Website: lowes
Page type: customer-info-address
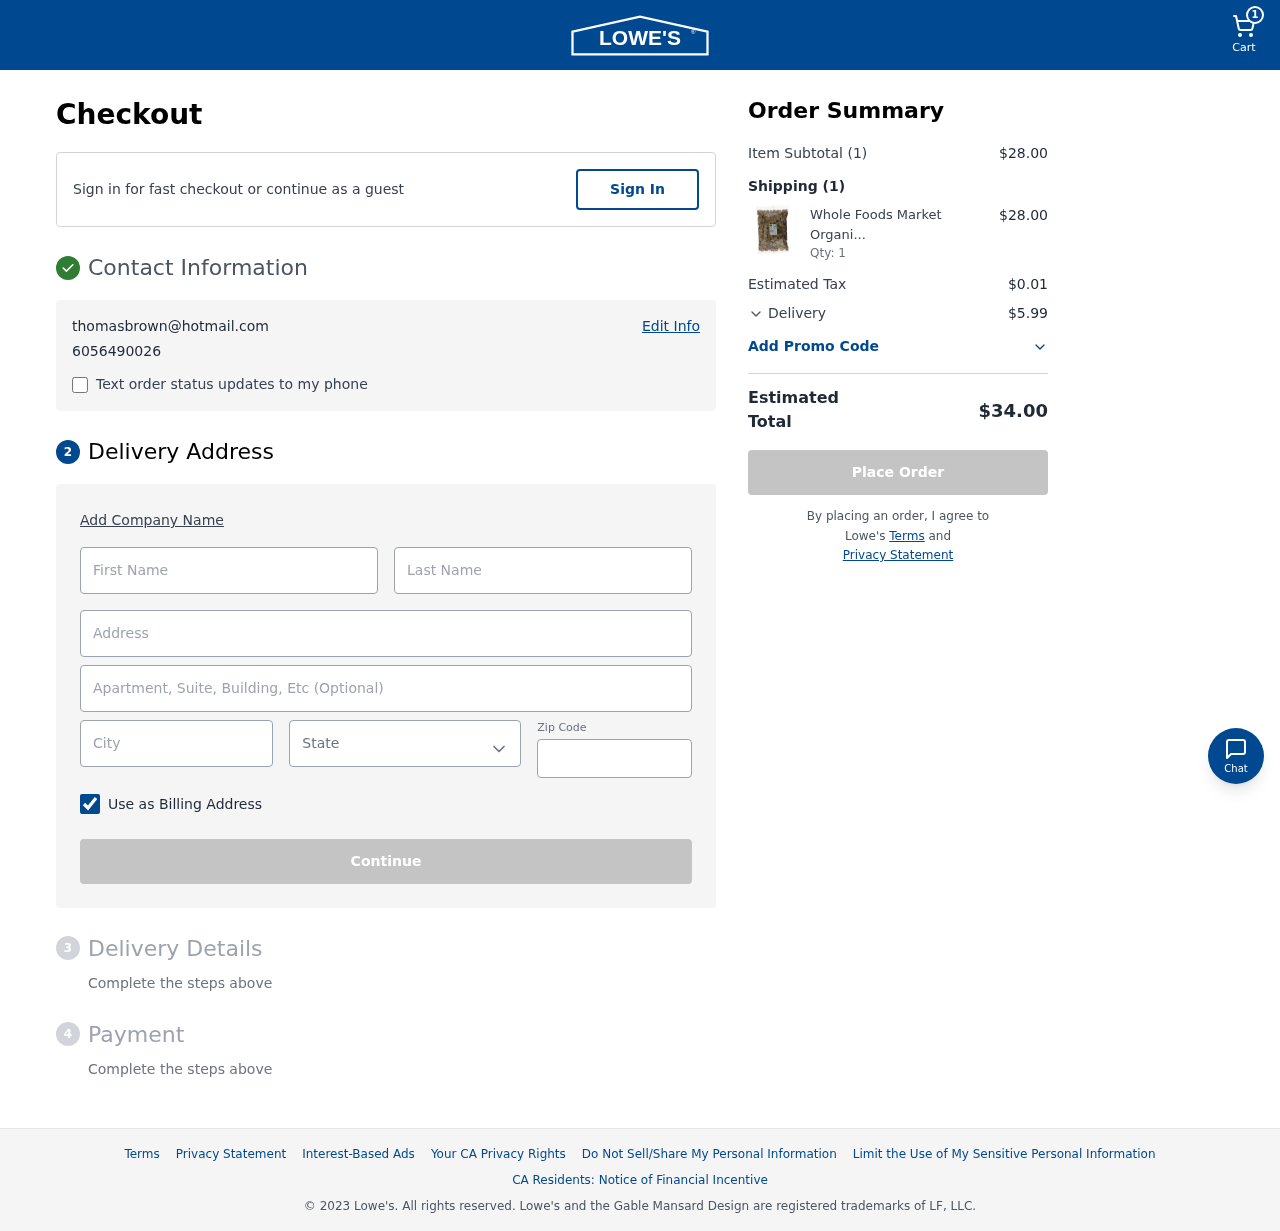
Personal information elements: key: PII_CITY
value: Lake Alicia
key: PII_EMAIL
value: thomasbrown@hotmail.com
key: PII_FIRSTNAME
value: Thomas
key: PII_LASTNAME
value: Brown
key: PII_PHONE
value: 6056490026
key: PII_POSTCODE
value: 80053
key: PII_STATE
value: Iowa
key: PII_STREET
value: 339 Sosa Oval
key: PII_STREET2
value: Apt. 673
Product elements: key: PRODUCT1_NAME
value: Whole Foods Market Organic Bran Flakes, 500 g
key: PRODUCT1_QUANTITY
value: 1
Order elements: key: ORDER_NUM_ITEMS
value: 1
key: ORDER_SUBTOTAL
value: $28.00
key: ORDER_NUM_ITEMS2
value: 1
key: ORDER_SUBTOTAL2
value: $28.00
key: ORDER_TAX
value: $0.01
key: ORDER_SHIPPING_COST
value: $5.99
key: ORDER_TOTAL
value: $34.00